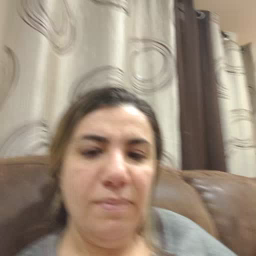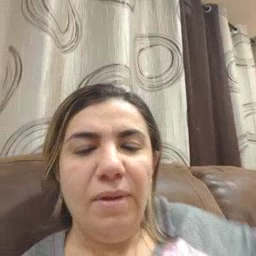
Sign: toothbrush